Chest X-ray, PA view. Patient: 49 years old, sex M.
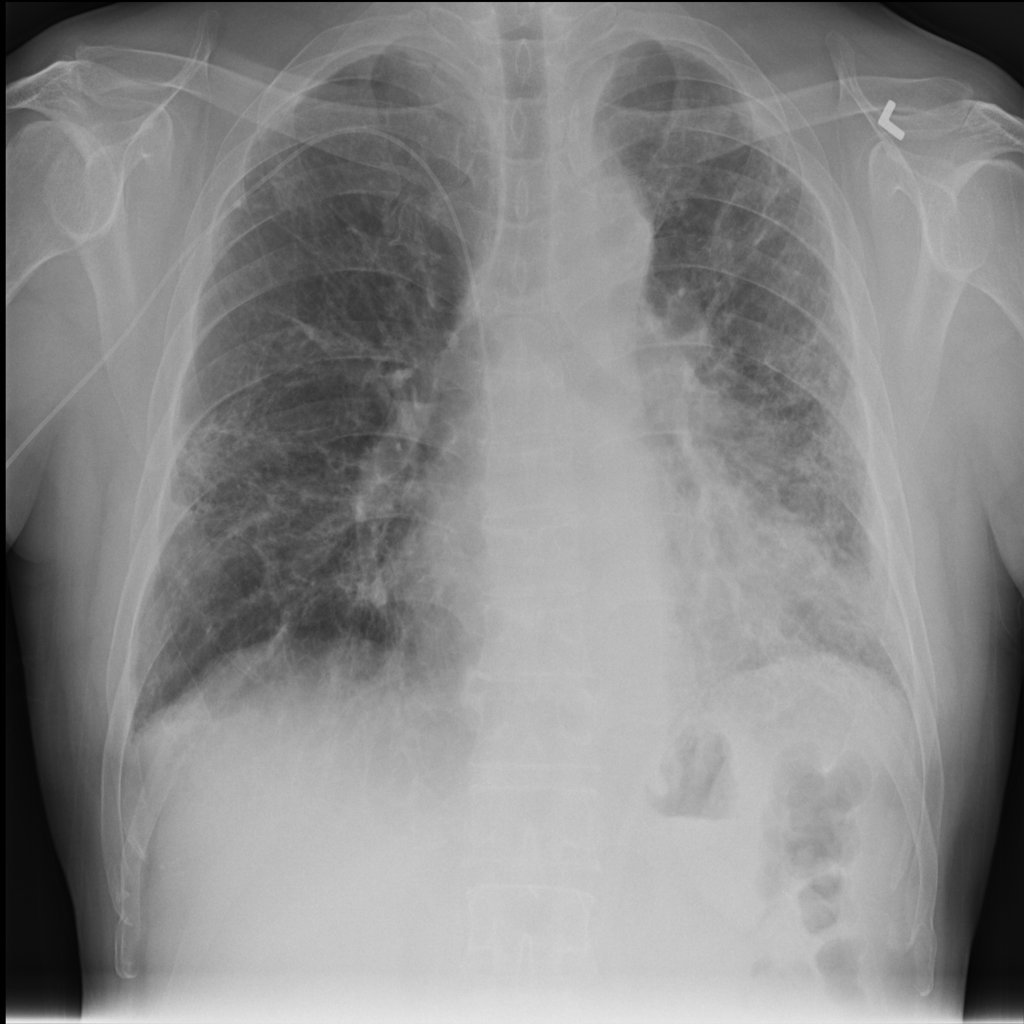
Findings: Infiltration